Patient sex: M
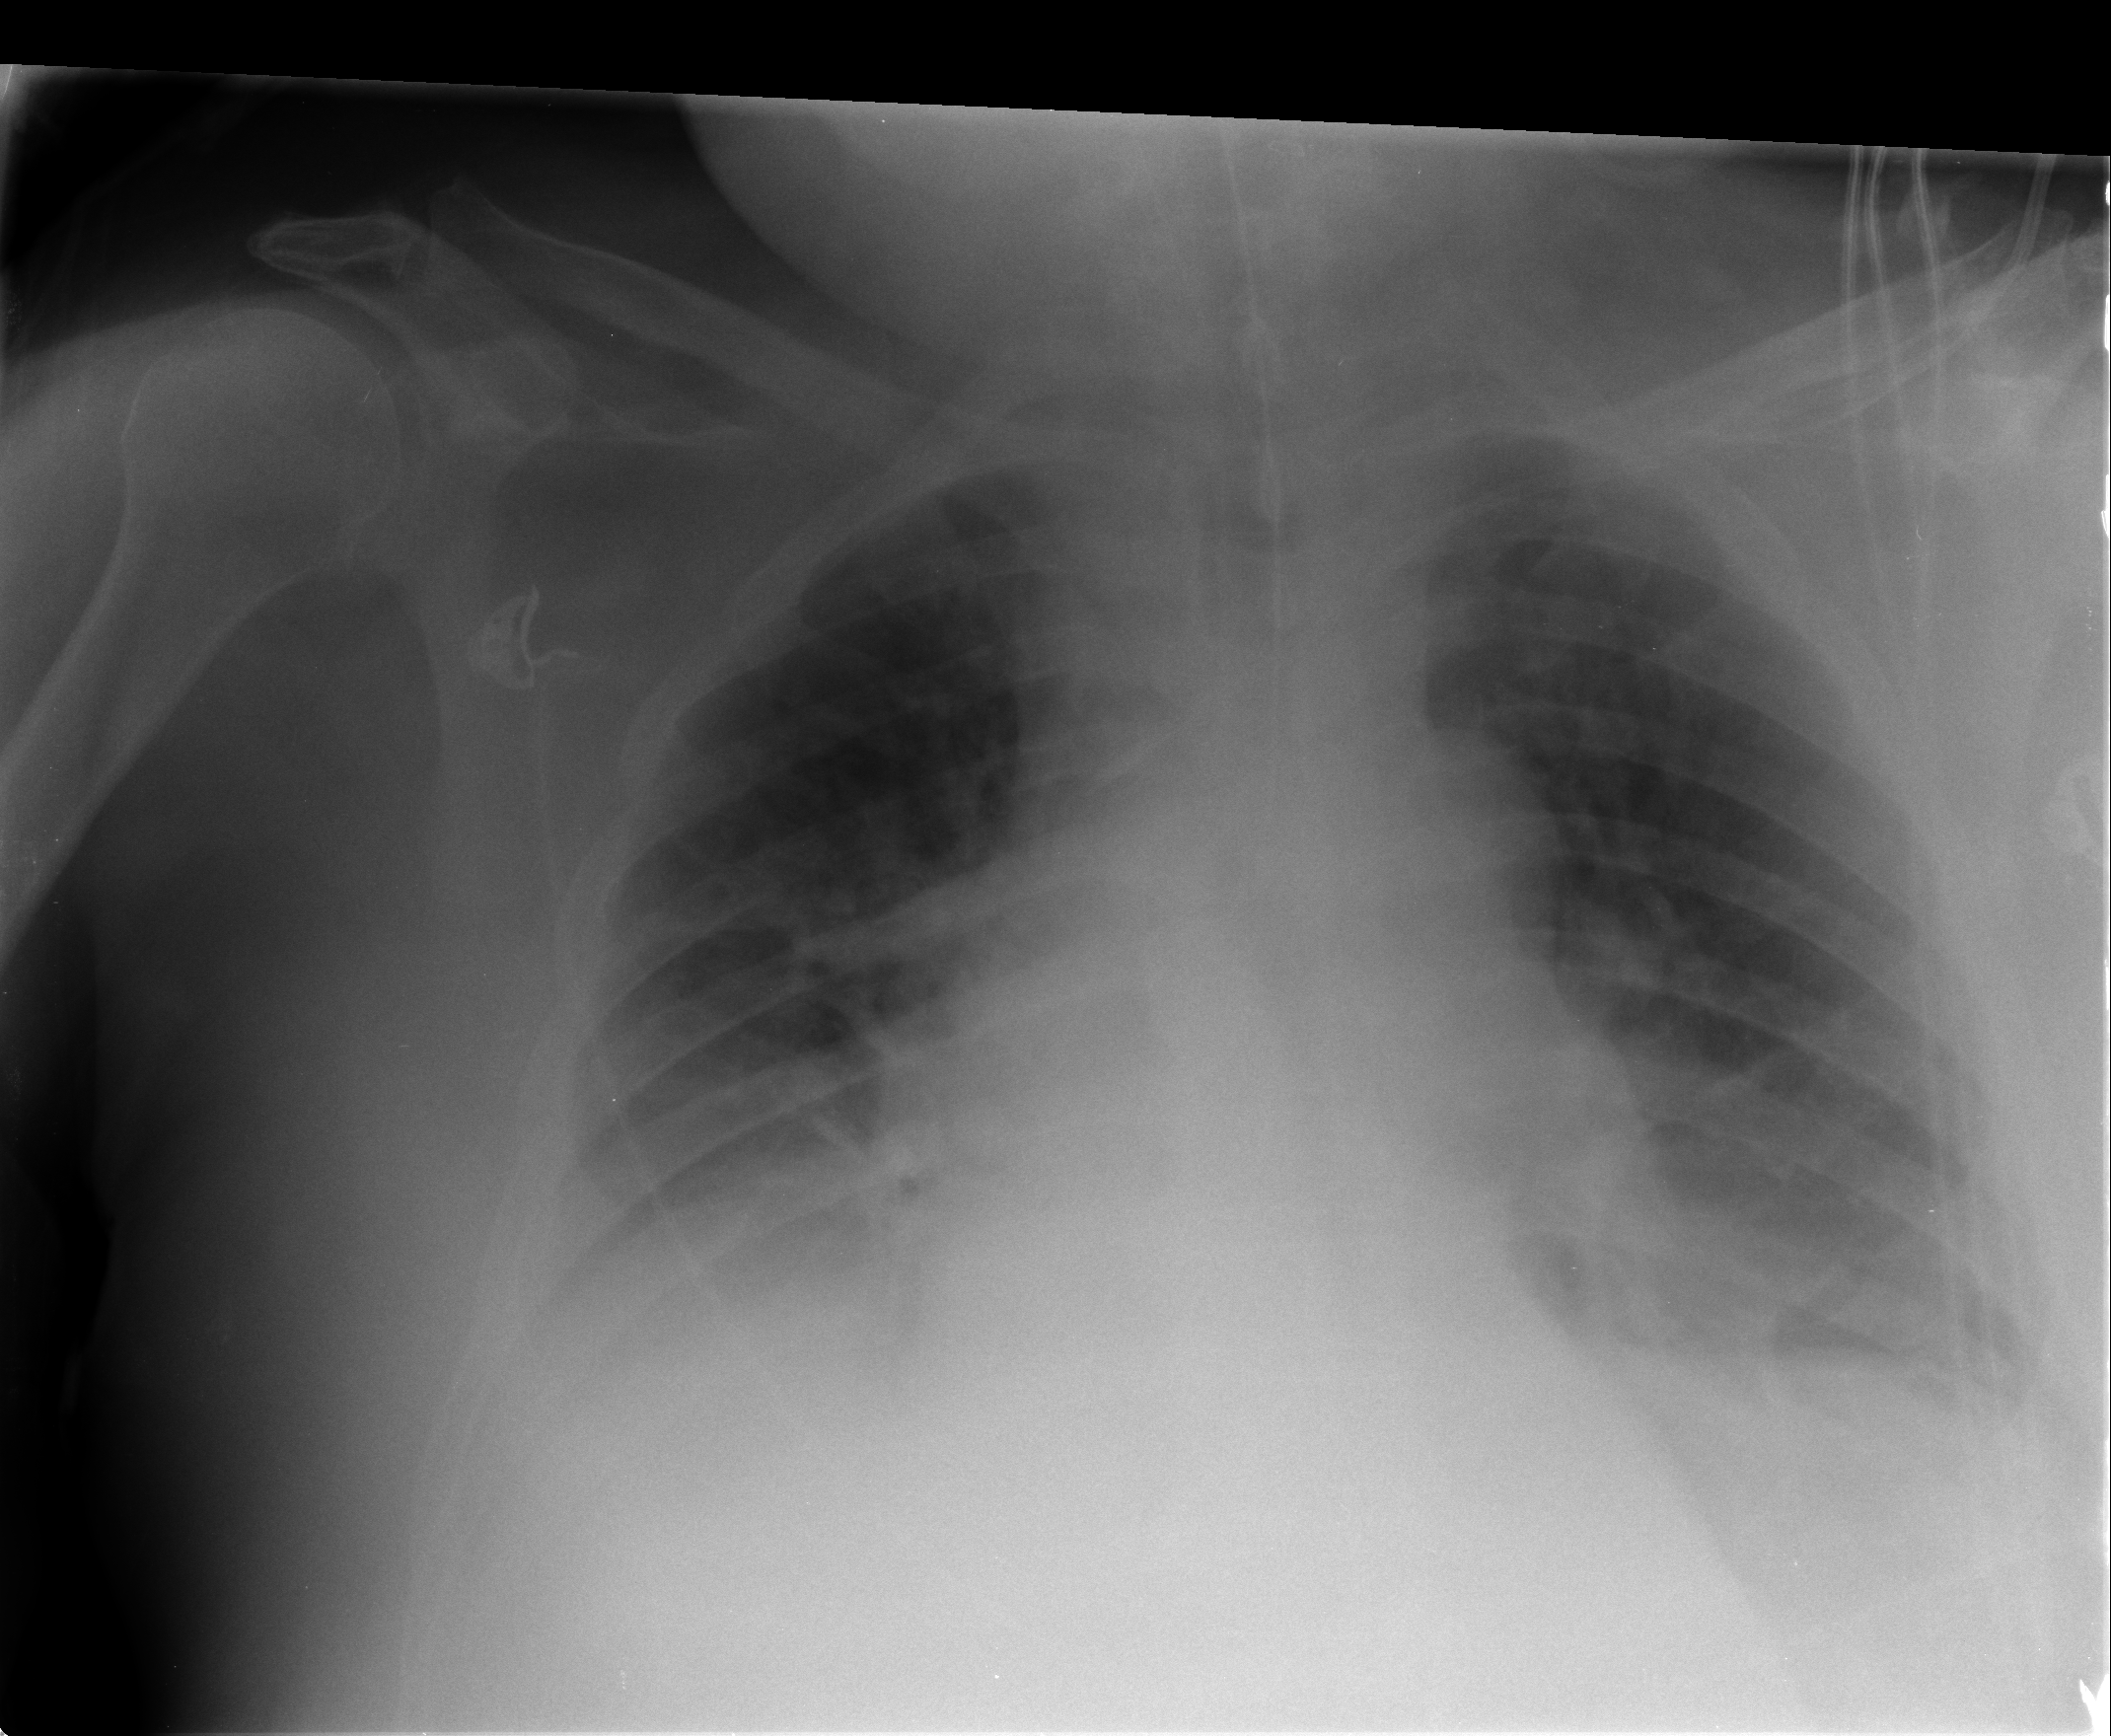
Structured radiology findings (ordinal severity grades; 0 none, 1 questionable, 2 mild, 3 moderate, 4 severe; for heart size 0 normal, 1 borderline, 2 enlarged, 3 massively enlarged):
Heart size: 1
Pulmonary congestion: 1
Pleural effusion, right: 1
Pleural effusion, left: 1
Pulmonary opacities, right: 1
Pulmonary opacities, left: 0
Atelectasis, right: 2
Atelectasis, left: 2